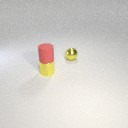
small yellow metal sphere behind small yellow metal cylinder